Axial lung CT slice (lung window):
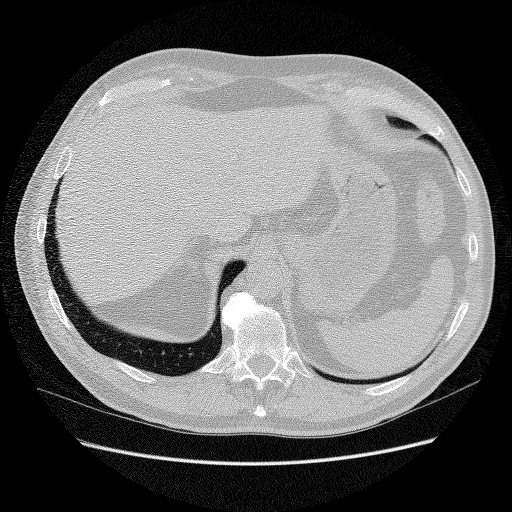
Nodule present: no